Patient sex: M
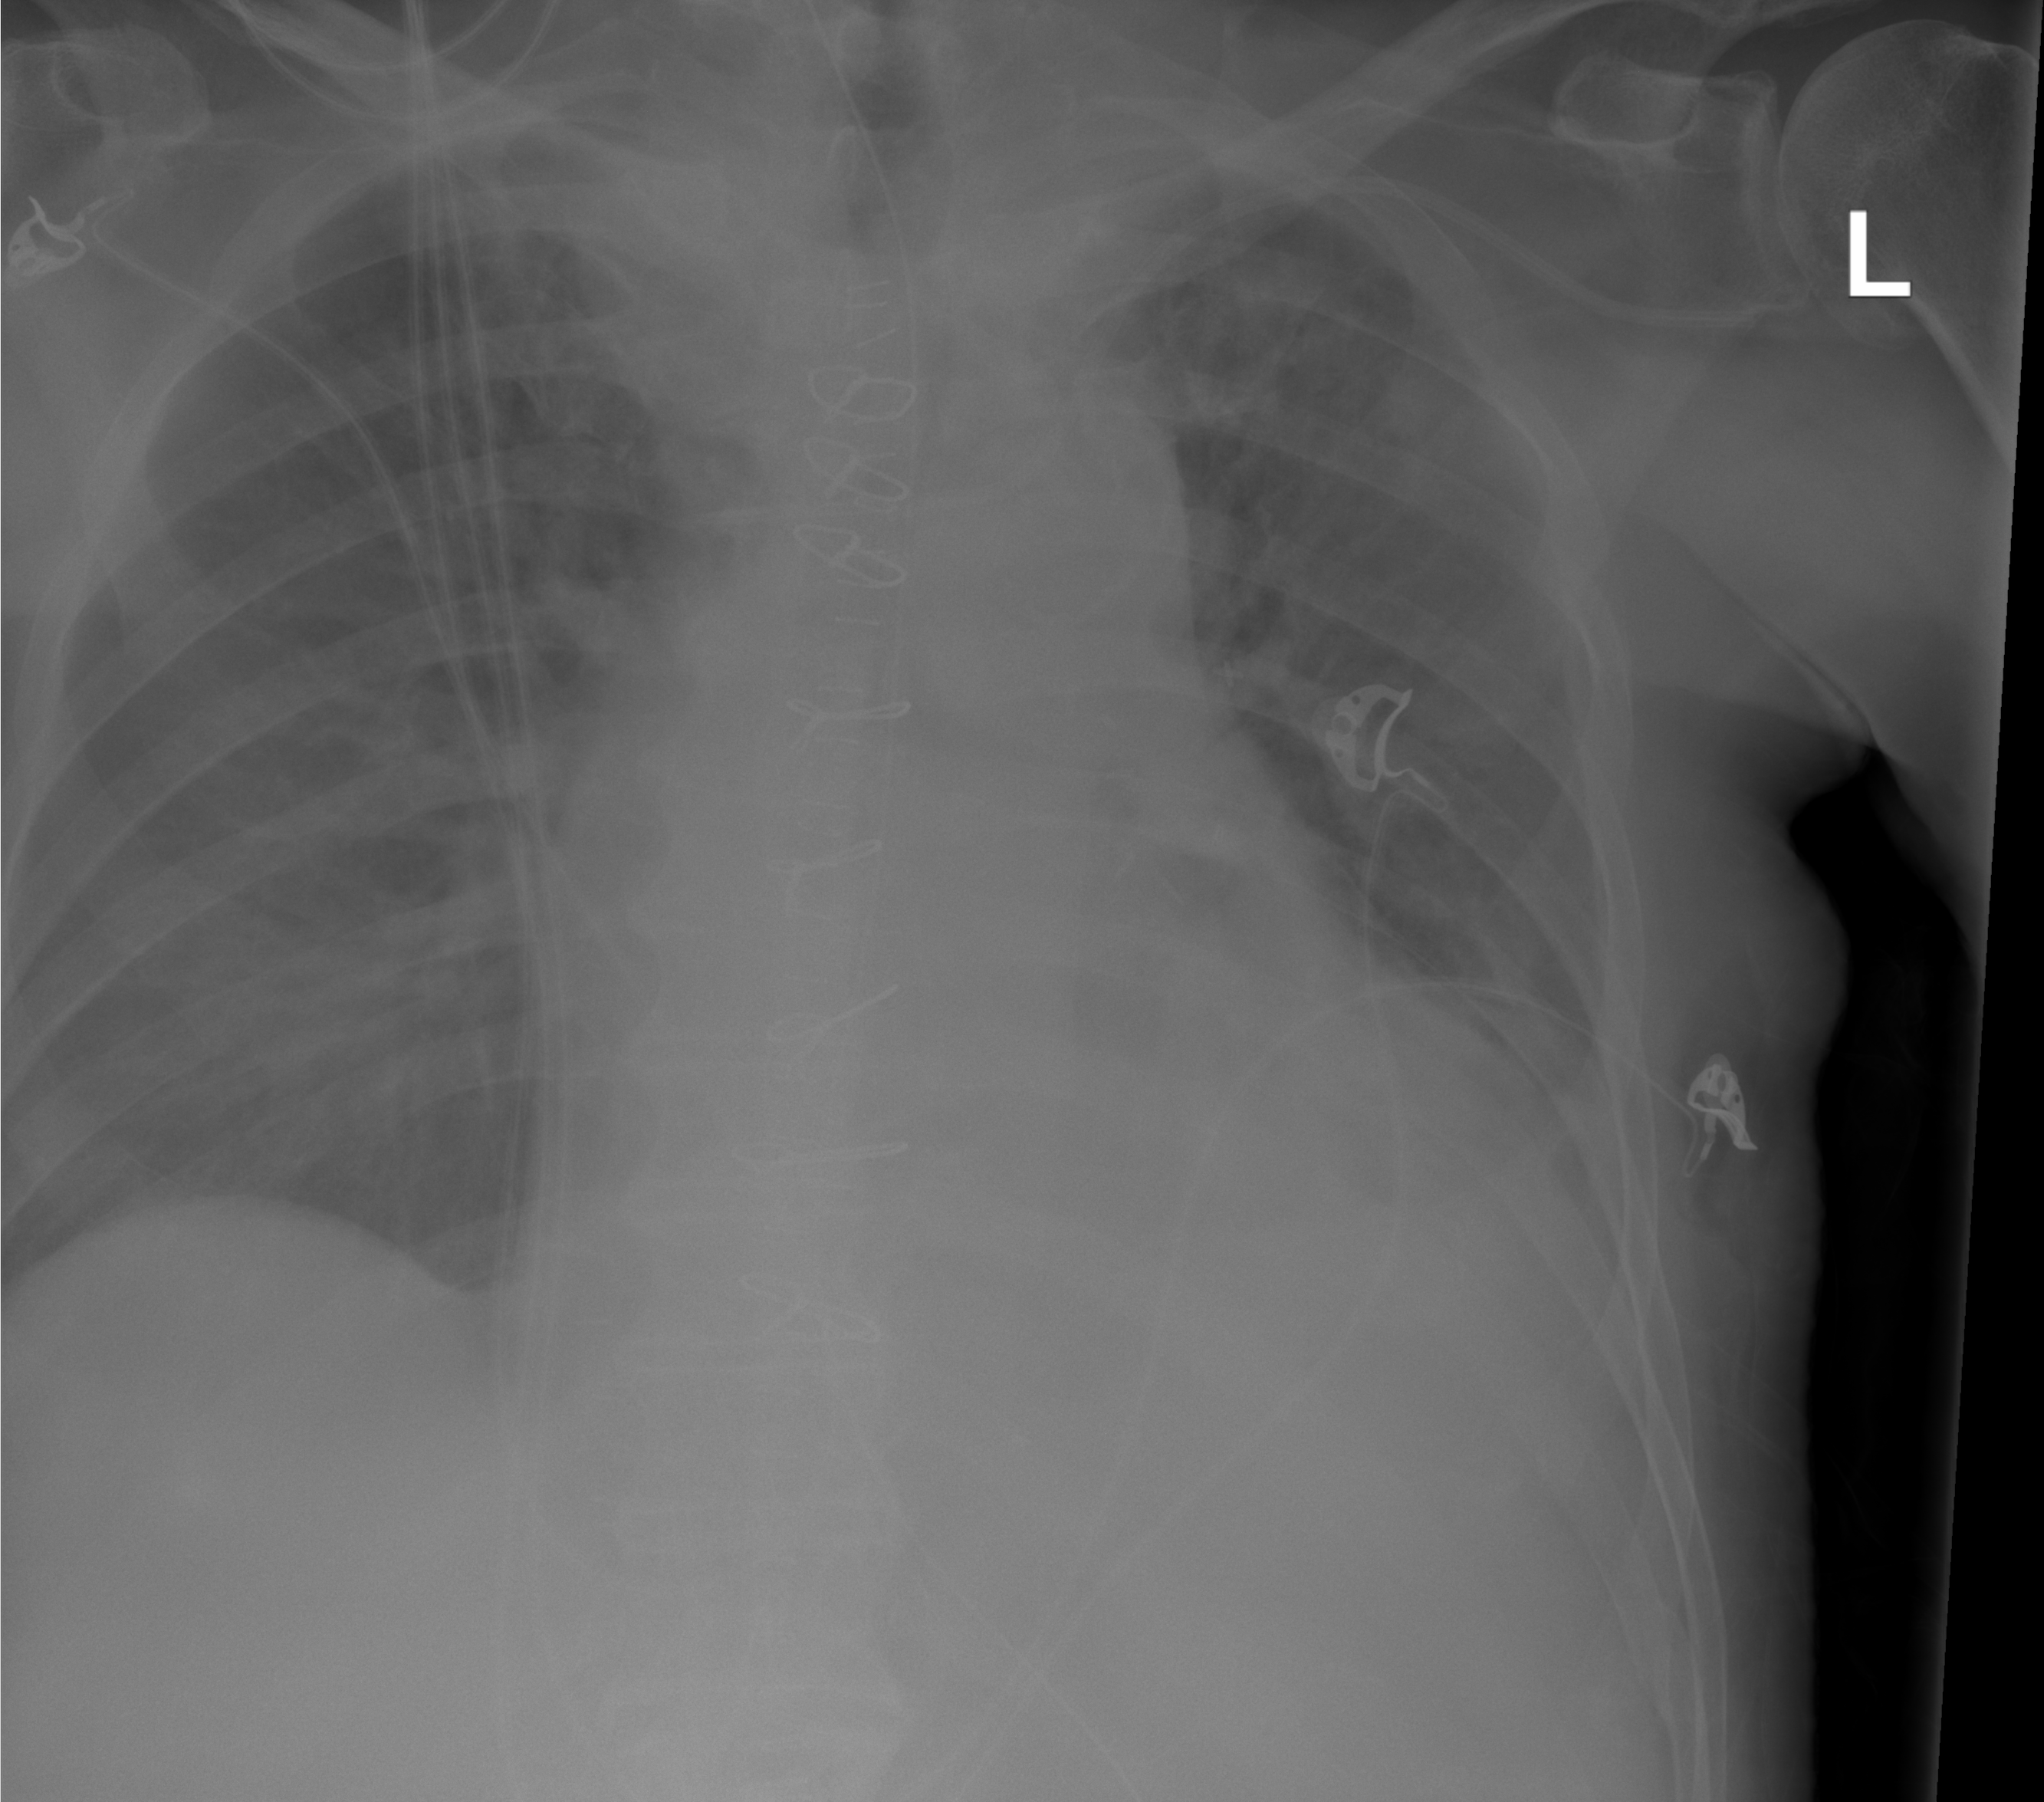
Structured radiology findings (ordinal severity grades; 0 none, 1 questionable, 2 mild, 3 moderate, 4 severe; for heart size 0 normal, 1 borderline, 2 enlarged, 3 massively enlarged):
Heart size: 2
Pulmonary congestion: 2
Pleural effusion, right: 0
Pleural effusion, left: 2
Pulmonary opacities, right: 0
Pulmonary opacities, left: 0
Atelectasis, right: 0
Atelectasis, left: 2